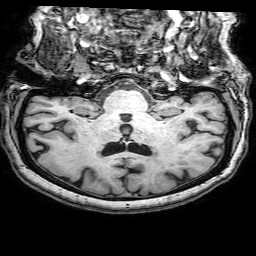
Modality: T1w
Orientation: sagittal
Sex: female
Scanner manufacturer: philips
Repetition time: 0.008198 s
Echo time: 0.00377 s